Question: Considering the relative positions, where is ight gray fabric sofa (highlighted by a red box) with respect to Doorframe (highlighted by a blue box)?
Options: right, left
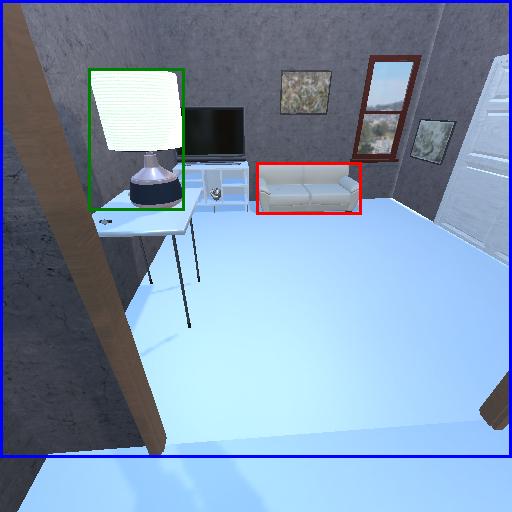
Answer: right